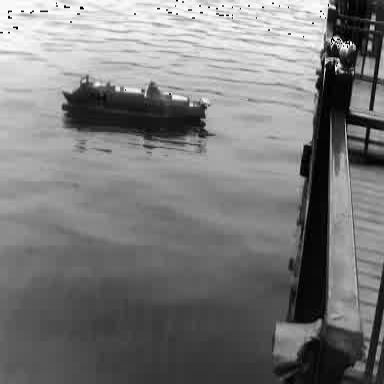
There is a container_ship in the infrared image.